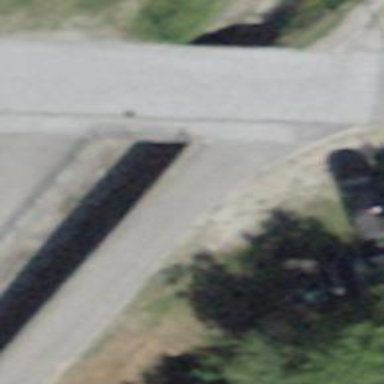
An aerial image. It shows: Culvert tunnel.